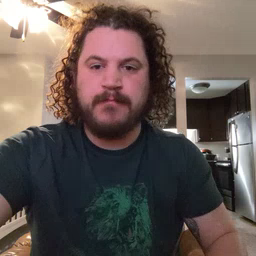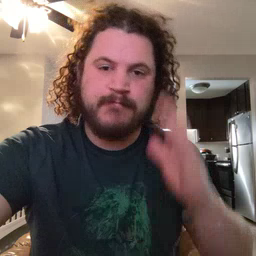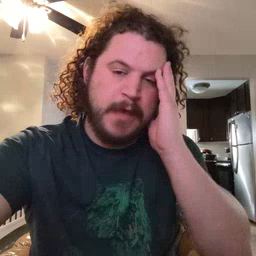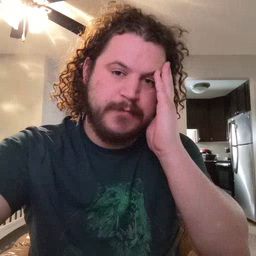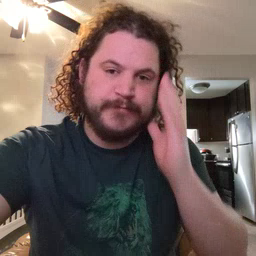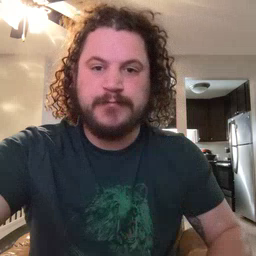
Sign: bed